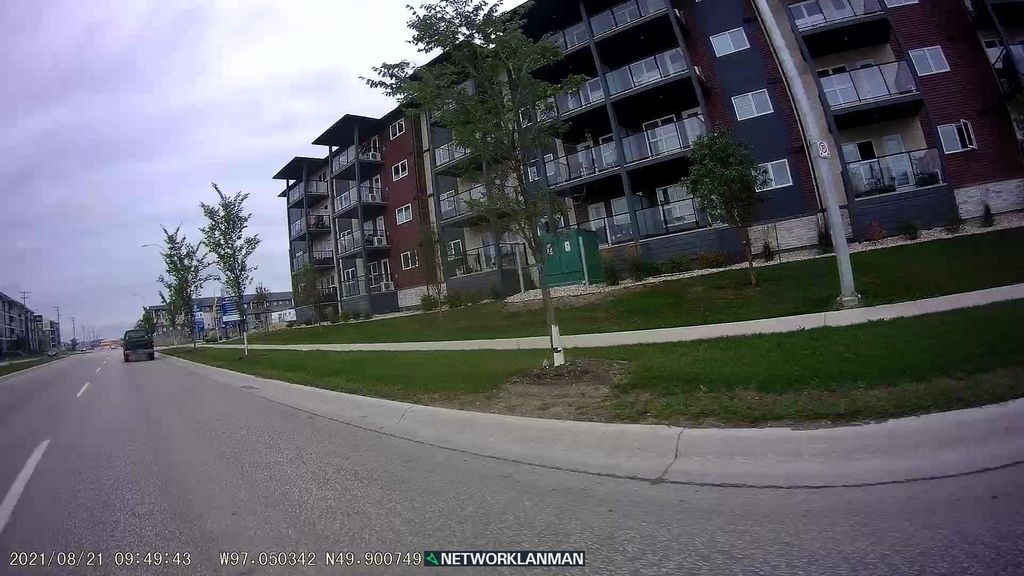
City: winnipeg